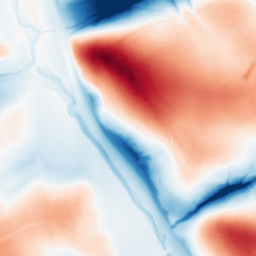
Category: classical
Decomposition family: gaussian_anisotropic
Decomposition parameters: sigma_x: 2
sigma_y: 50
Upsampling method: regularized
Upsampling parameters: scale: 4
lambda_reg: 0.001
Upsampling scale: 4